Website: bh-photo
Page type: address-validator
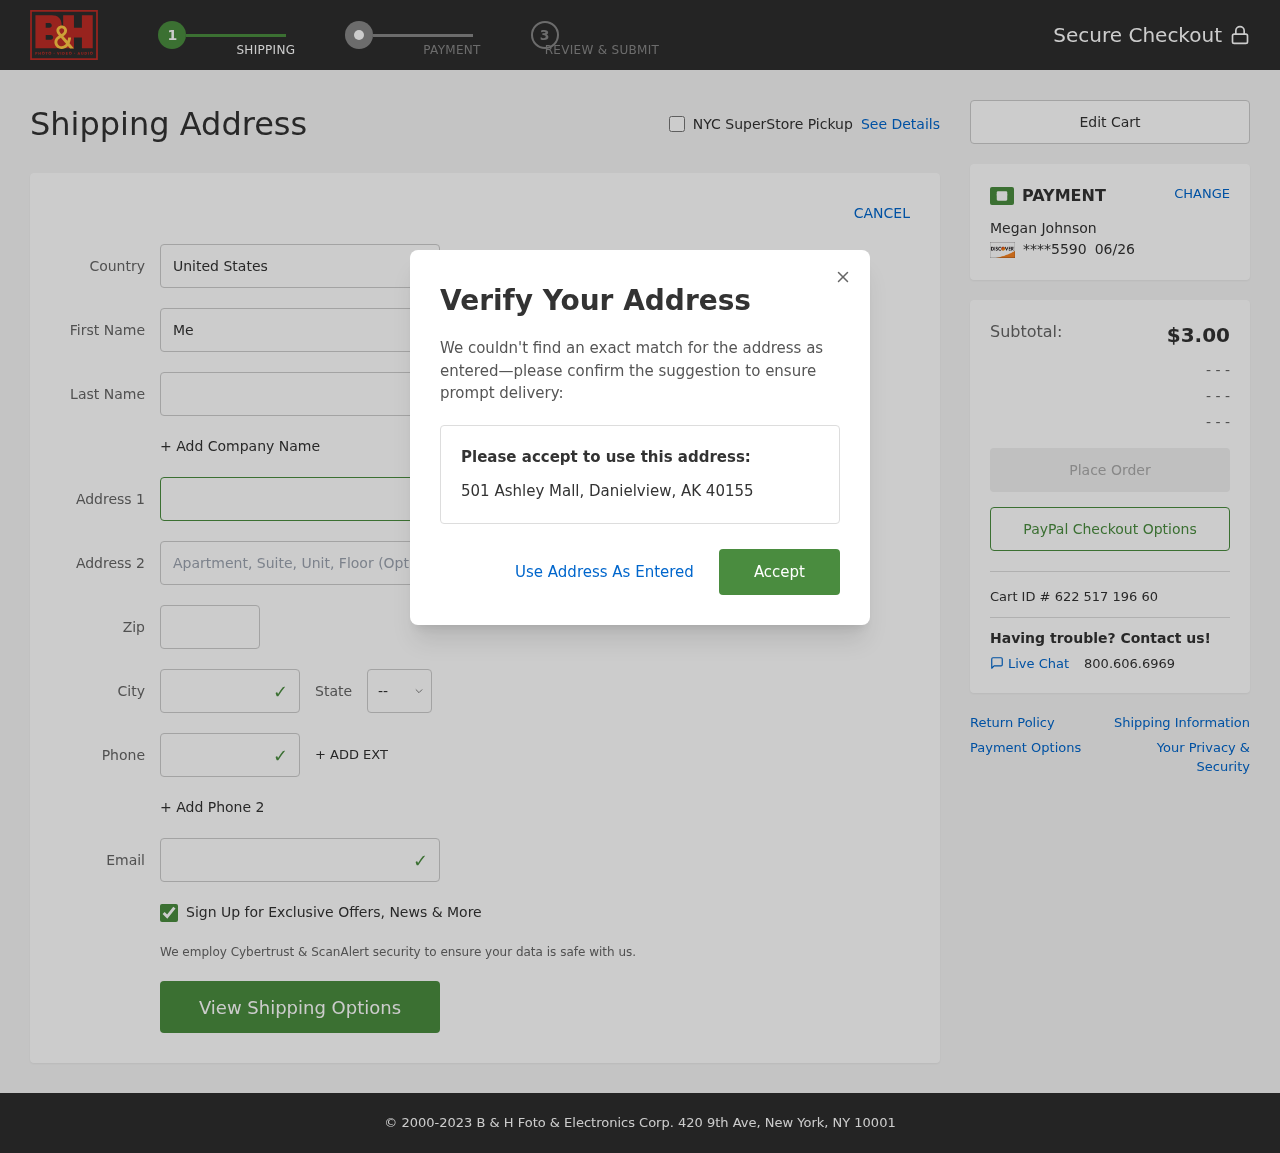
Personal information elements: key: PII_CARD_EXPIRY
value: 06/26
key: PII_CARD_LAST4
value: ****5590
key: PII_CITY
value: Danielview
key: PII_COUNTRY
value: United States
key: PII_EMAIL
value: megan.johnson@gmail.com
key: PII_FIRSTNAME
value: Megan
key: PII_FULLNAME
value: Megan Johnson
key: PII_LASTNAME
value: Johnson
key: PII_PHONE
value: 7765421028
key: PII_POSTCODE
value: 40155
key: PII_STATE_ABBR
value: AK
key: PII_STREET
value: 501 Ashley Mall
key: PII_CITY_STATE_ZIP
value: Danielview, AK 40155
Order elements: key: ORDER_SUBTOTAL
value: $3.00
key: ORDER_ID
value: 622 517 196 60